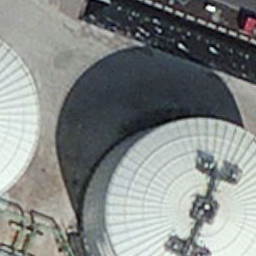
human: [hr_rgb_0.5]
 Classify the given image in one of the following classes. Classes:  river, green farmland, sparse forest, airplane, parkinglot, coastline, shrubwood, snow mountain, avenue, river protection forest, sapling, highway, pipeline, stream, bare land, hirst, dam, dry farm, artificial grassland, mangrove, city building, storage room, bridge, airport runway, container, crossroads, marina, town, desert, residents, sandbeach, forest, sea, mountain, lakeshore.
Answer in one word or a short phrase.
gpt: storage room